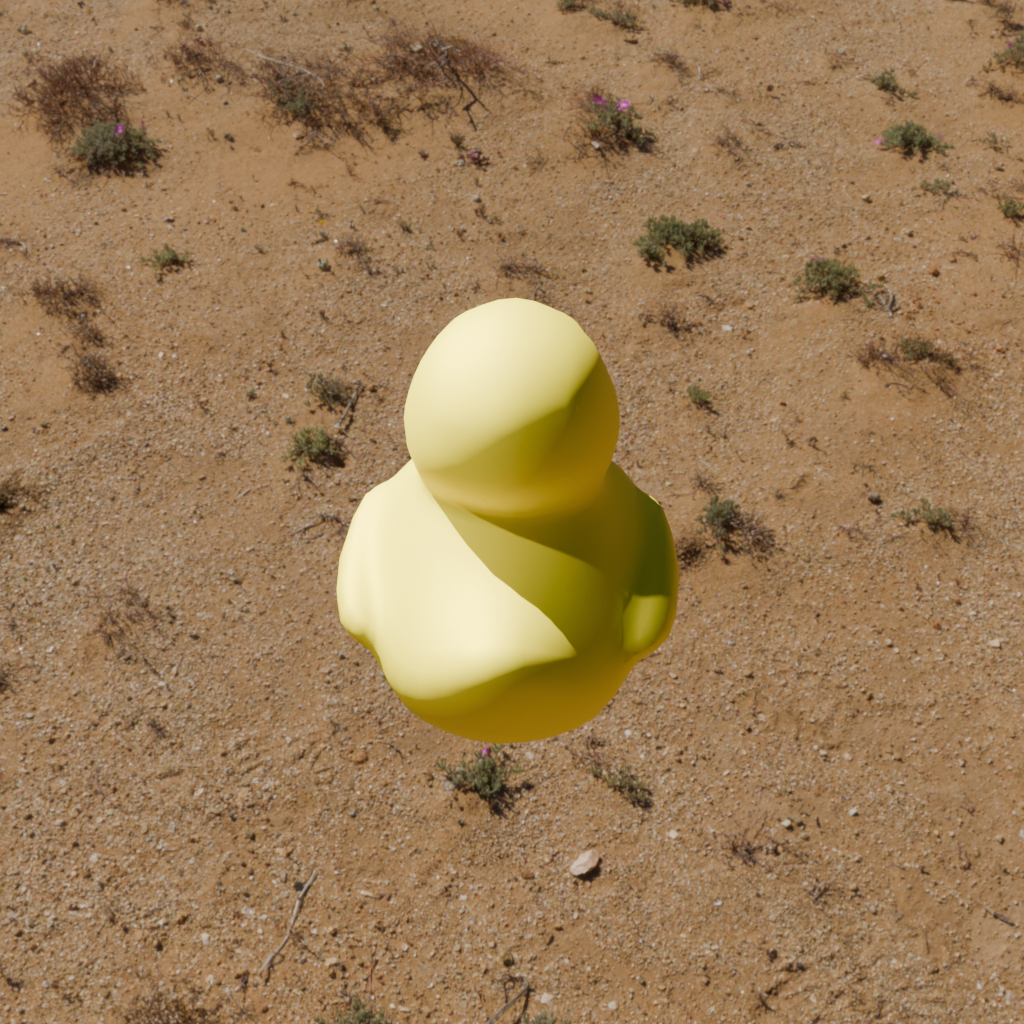
an image of a yellow rubber duck seen from <back> in a sunny desert landscape with a clear sky.